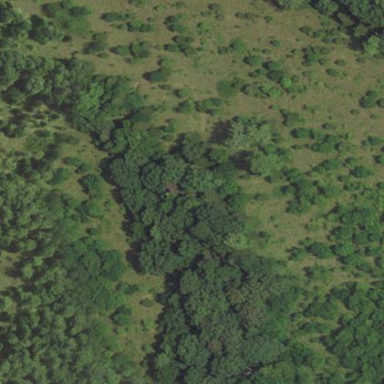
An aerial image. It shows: Mixed woodland area with variety of leaf types and cycles.